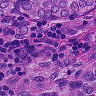
Metastatic tissue present: yes